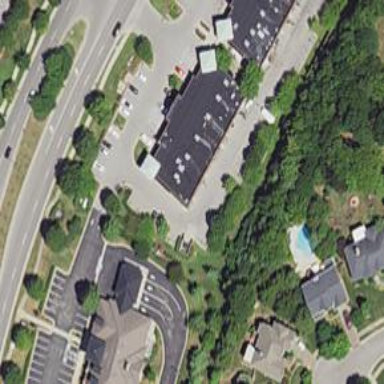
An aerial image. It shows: Retail building.